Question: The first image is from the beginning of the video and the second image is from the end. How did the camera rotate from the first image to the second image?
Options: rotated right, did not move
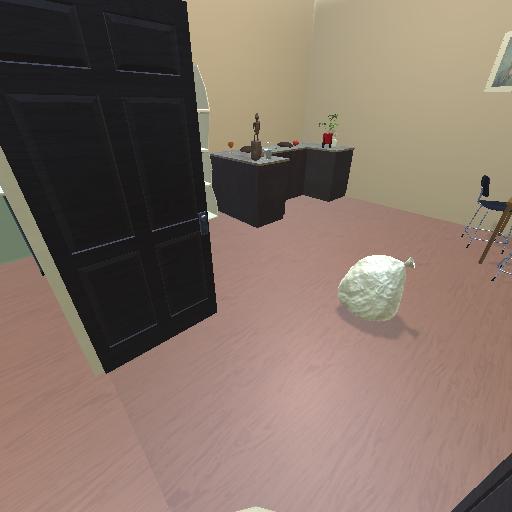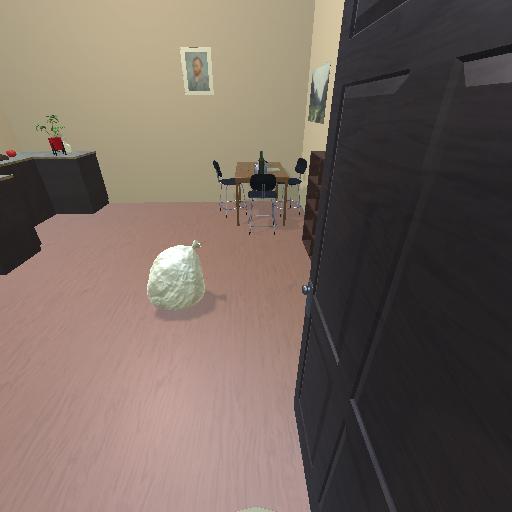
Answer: rotated right